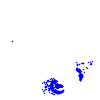
Particle: electron